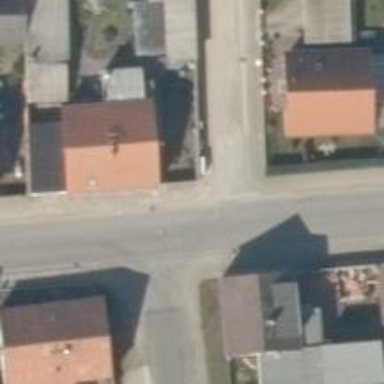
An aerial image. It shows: Residential road with compacted surface.